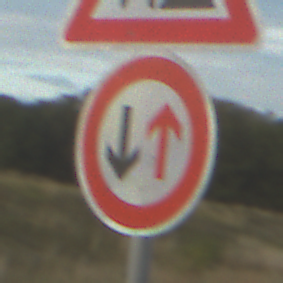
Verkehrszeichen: VorrangDesGegenverkehrs
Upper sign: Arbeitsstelle
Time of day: SunriseSunset
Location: Outdoor (RoadRail)
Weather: PartlyCloudy
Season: NotSpecified
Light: Natural